Question: I have a horizontal parent list. Some of the list items display a nested vertical list when clicked. How do I force the items in the vertical sub list to be the same width as the parent list item?
See <URL>.

HTML:
'''
<ul class="mainMenu horizontalMenu bulletless fullWidth bold">
<li class="showSubMenu">
<div>Resumes &amp; Cover Letters &#x25BE; </div>
<ul class="mainSubMenu bulletless">
<li><a>Resumes</a></li>
<li><a>Cover Letters</a></li>
<li><a>Interviews</a></li>
</ul>
</li><li><a>Other Link</a>
</li><li><a>Other Link</a></li>
</ul>
'''
CSS:
'''
.horizontalMenu li{
display: inline-block;
}
.mainMenu > li{
border: 1px solid black;
}
.mainMenu a, .mainMenu div{
display: block;
padding: 10px 20px;
}
.mainSubMenu{
position: absolute;
}
'''
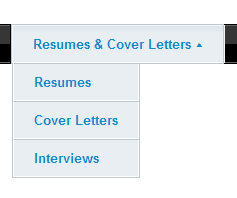
Answer: I did the change on your fiddle. <URL>
The parent li needs to have 'position:relative;' and the nested submenu has to have 'width:100%;' and 'position:absolute;'